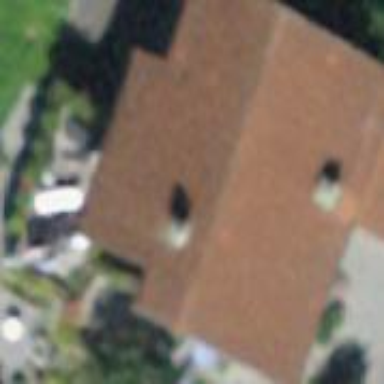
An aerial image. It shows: Detached building with gabled roof.